Brain MRI, t2w sequence, axial 2D slice.
Patient: age 42, sex F, weight 78 kg, height 1.78 m
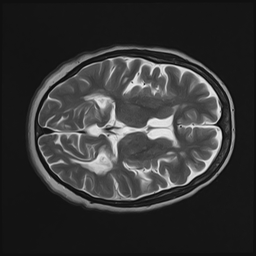